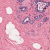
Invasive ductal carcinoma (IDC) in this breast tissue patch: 0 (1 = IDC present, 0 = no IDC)